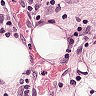
Metastatic tissue present: yes